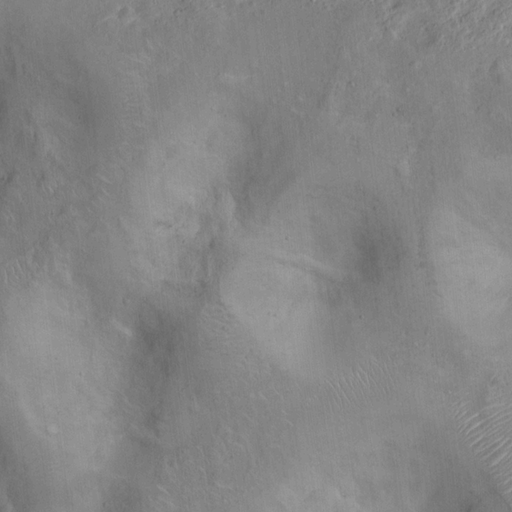
Classes present: Background, Cone